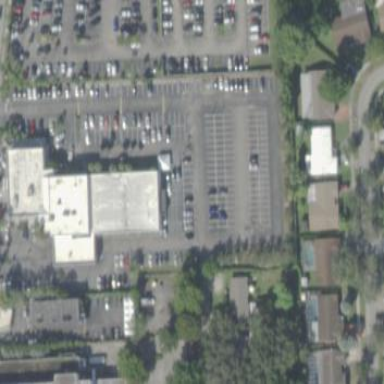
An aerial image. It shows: Retail building.